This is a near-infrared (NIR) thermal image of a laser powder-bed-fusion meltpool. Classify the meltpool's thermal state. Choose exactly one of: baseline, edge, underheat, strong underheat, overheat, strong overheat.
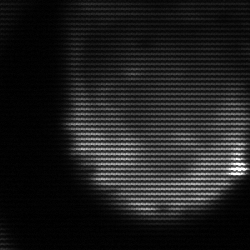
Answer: edge